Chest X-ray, AP view. Patient: 50 years old, sex M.
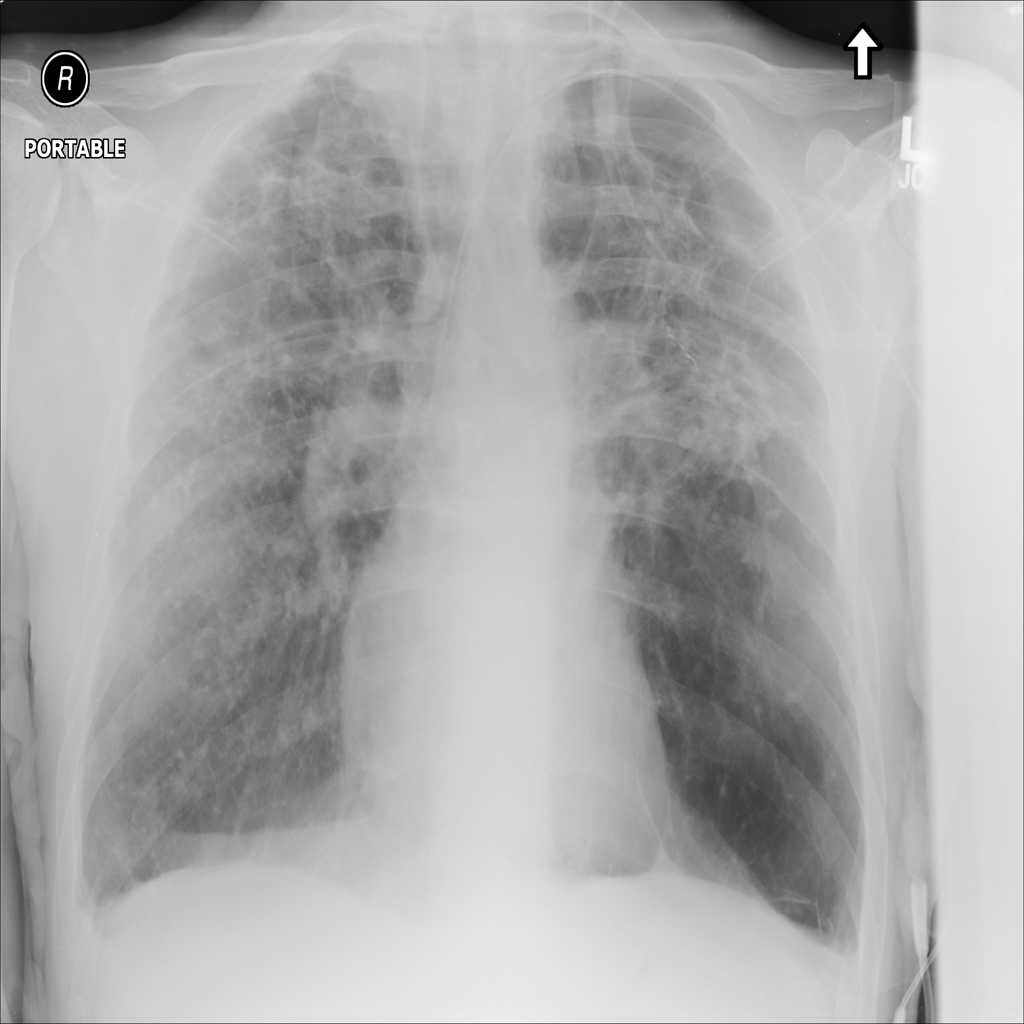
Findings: No Finding